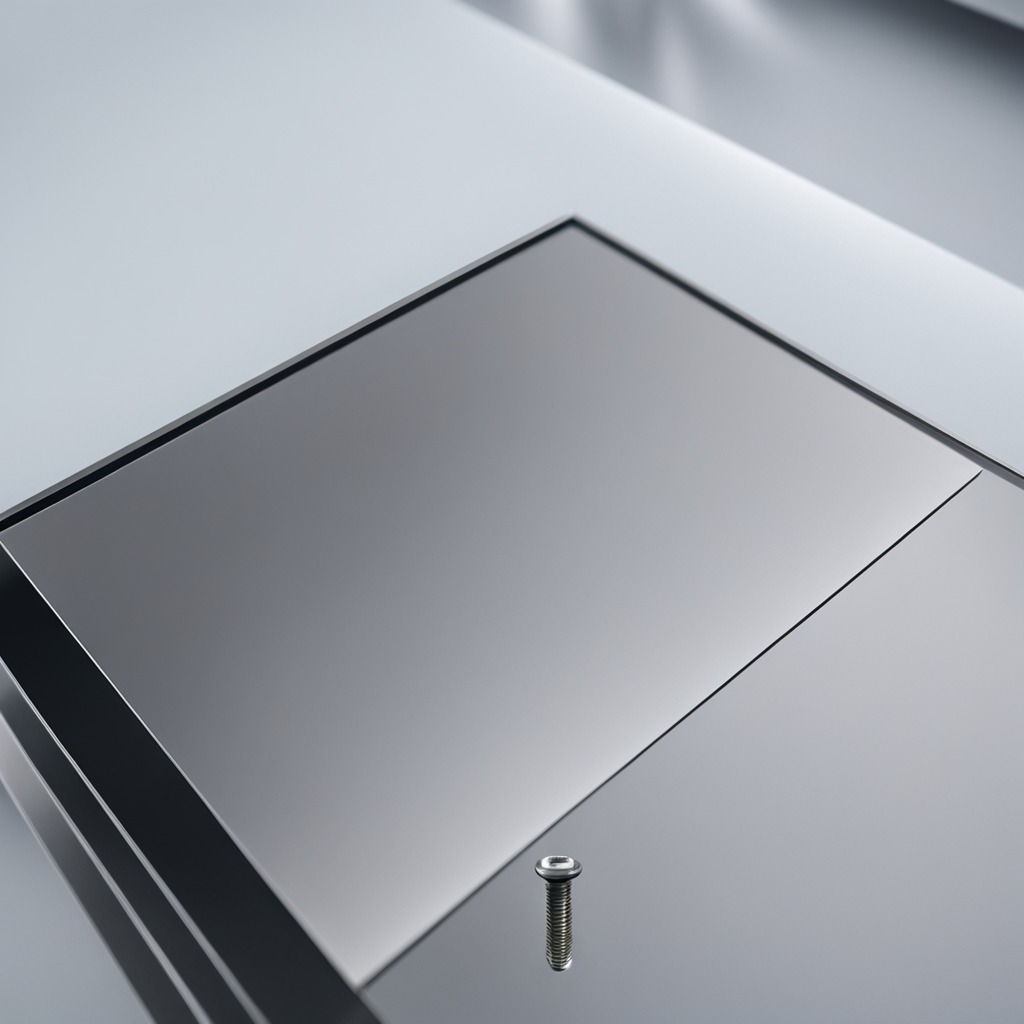
A metal screw is lying on the stainless steel table in a high-end prototyping lab.